Interaction volume radius: 10 \u00c5
Interaction volume height: 40 \u00c5
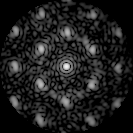
Disorder parameter: 0.3762